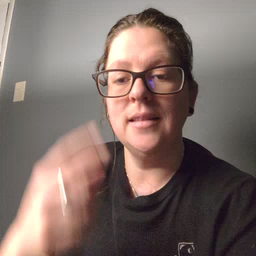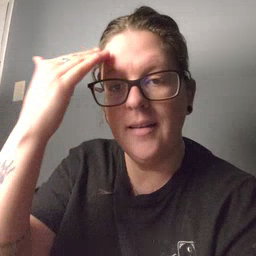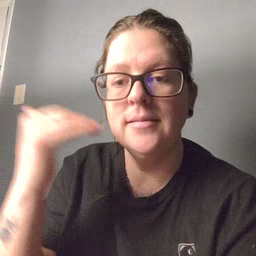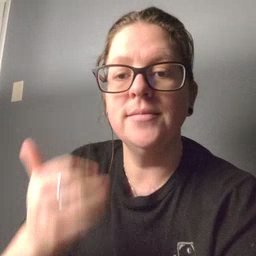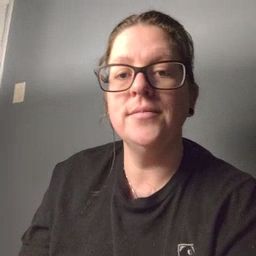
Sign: head